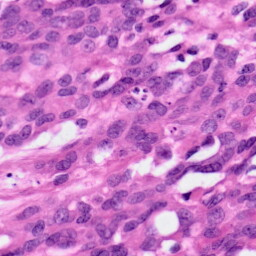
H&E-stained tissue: Ovarian